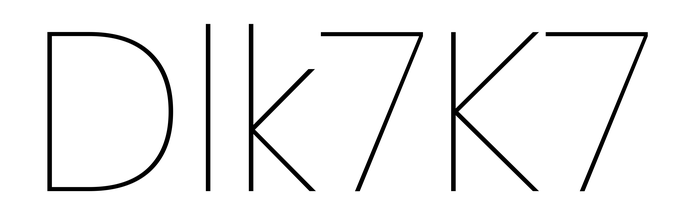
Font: Poppins-Thin